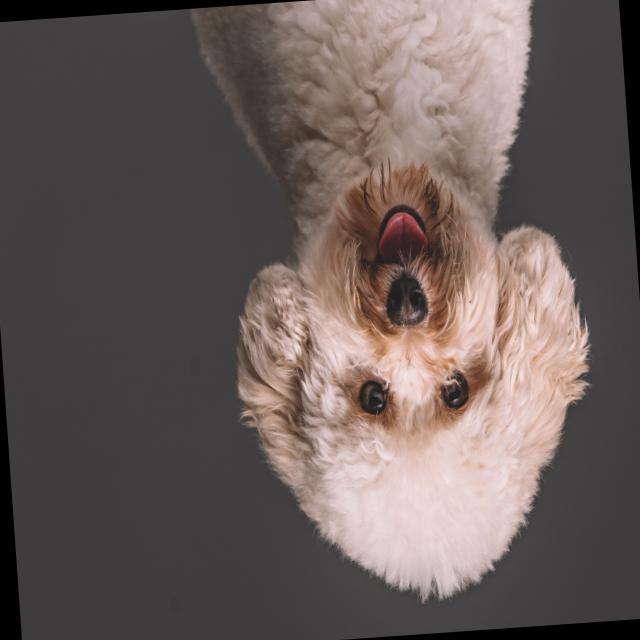
Healthy canine skin — no visible lesions, inflammation, or abnormalities. The skin and coat appear normal.